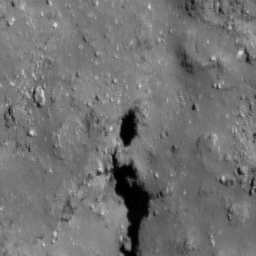
Pit: Tharp 1b
Host crater: Tharp
Host type: impact_melt
Lunar coordinates: latitude -30.6, longitude 145.684